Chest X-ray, PA view. Patient: 61 years old, sex F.
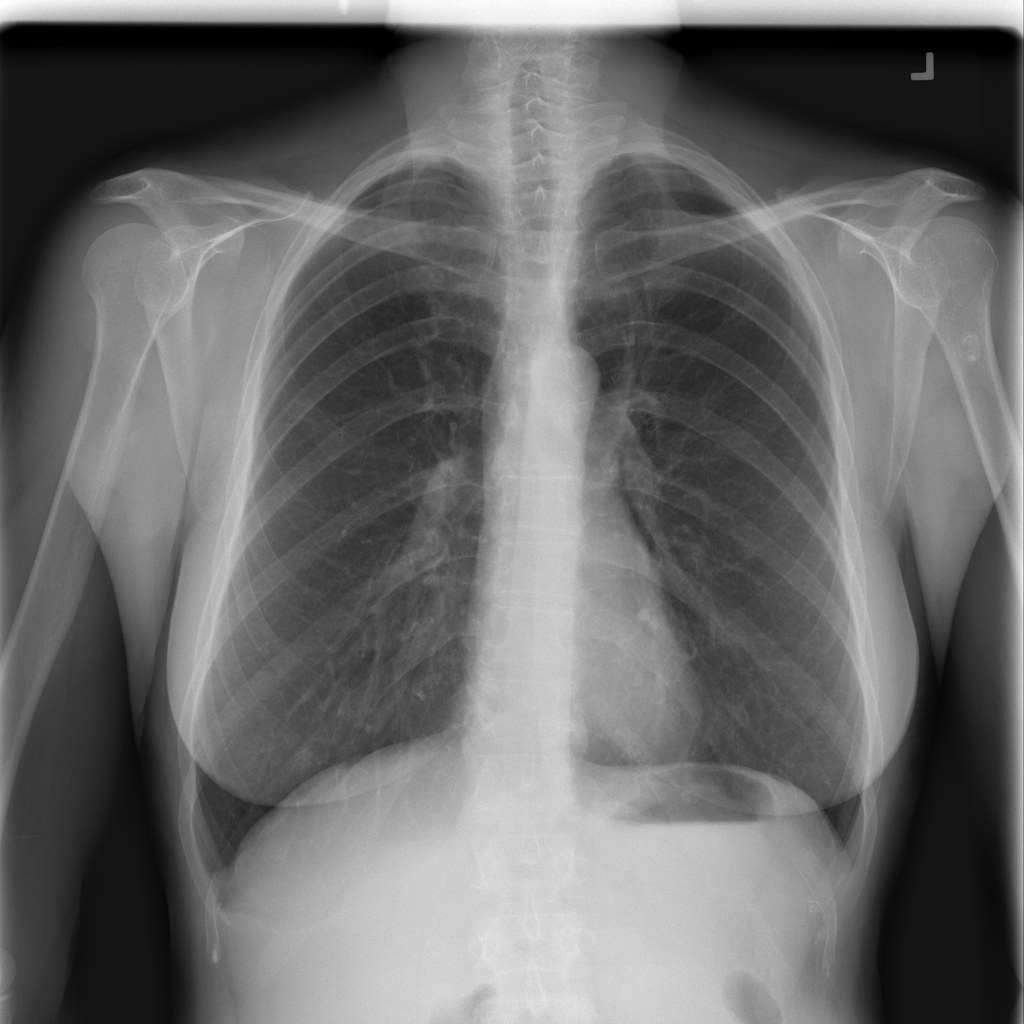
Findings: No Finding